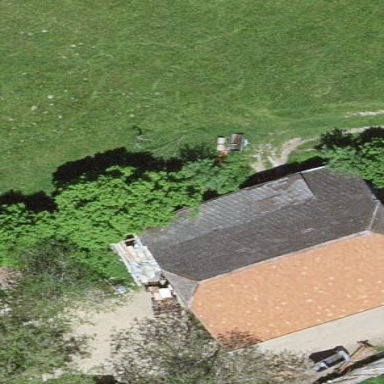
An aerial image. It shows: Rural barn.